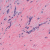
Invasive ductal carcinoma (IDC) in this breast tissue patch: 1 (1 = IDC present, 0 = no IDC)